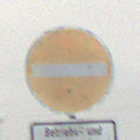
Verkehrszeichen: VerbotDerEinfahrt
Zusatzzeichen unten: BesondereFahrzeugeUndTransportgueter9
Umgebung: Outdoor, Nature
Tageszeit: MorningAfternoon
Wetter: Overcast
Licht: Natural
Jahreszeit: Winter
Kontrast: LowContrast